Question: I'm trying to find a solution to plot a data series vs a date time variable set.
The initial format of the date time variable set was "01/01/2015 01:10:00", so I converted them to a better format to work with using 'datenum', like the following:
'''
% Original Date Time Variable - Data.datetime.str(j,1:19)
Auxiliar.formatIn = 'dd/mm/yyyy HH:MM:SS';
for j = 1:length(Data.time)
Data.datetime.num(j,1) = datenum(Data.datetime.str(j,1:19), Auxiliar.formatIn);
end
'''
After that, it was possible to plot everything using:
'''
% Original Data Series - Data.anem1.max
plot(Data.datetime.num, Data.anem1.max)
labels = datestr(Data.datetime.num, 6);
set(gca, 'XTick', Data.datetime.num);
set(gca, 'XTickLabel', labels);
'''
But the result is the one shown here: .
The high density of labels on the x axis does not benefit me, since it's impossible to see anything and some points of the data series share the same day, for example.
How should I proceed to show the same day just once, limitting the the plot to a certain amount of labels?
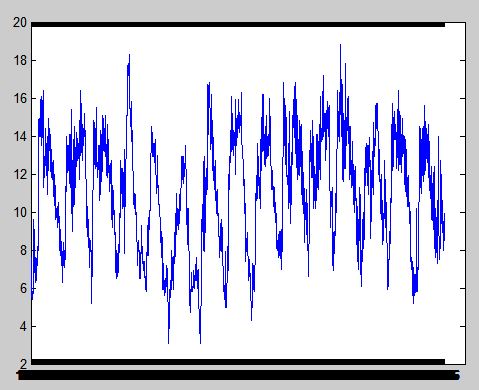
Answer: You can use the fact that MATLAB <URL> are in units of days to generate your labels:
'''
days = [floor(min(Data.datetime.num)):ceil(max(Data.datetime.num))]
labels = datestr(days, Auxiliar.formatIn)
plot(Data.datetime.num, Data.anem1.max)
set(gca, 'XTick', days);
set(gca, 'XTickLabel', labels);
'''
'days' will be an array of integers representing the days from midnight before the start of your data to the midnight after the end. If you want noon instead of midnight, you can do 'days = days + 0.5'. You may also want to replace 'datestr(days(i), Auxiliar.formatIn)' with something that suits you in terms of output format.